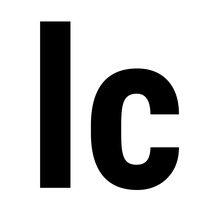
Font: Roboto_Condensed_Bold